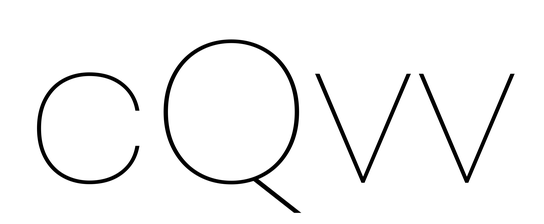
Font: Poppins-Thin